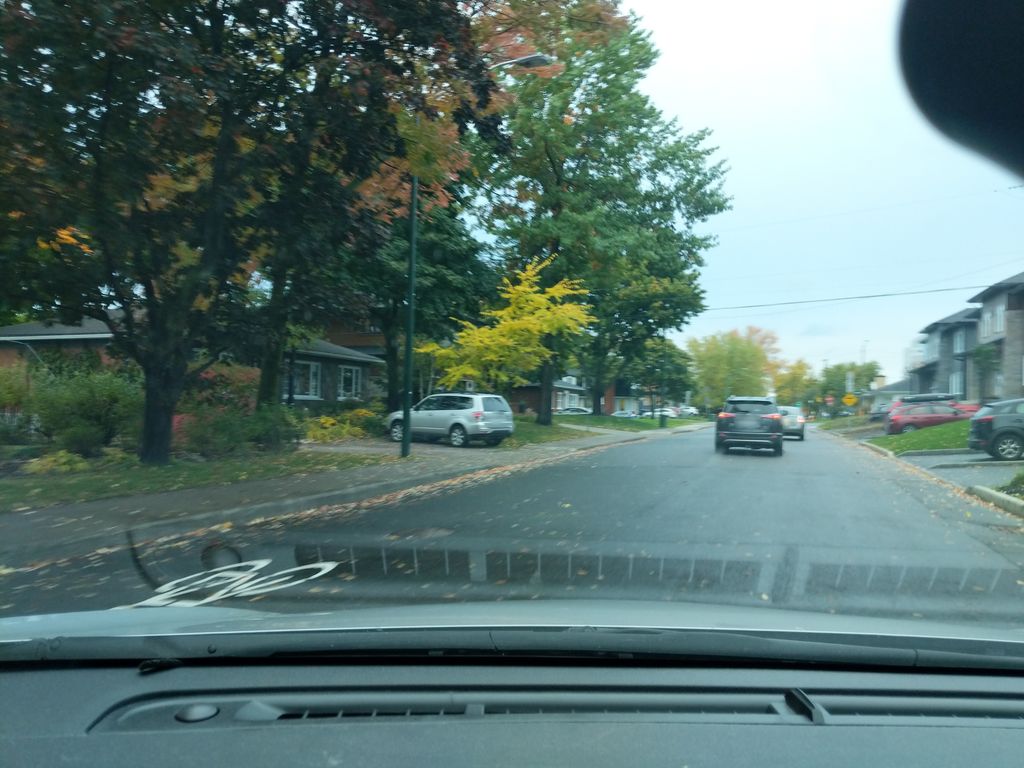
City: quebec_city